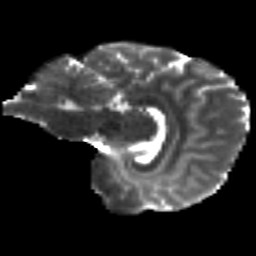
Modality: T2w
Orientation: sagittal
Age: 24
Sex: female
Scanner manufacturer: siemens
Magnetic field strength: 3 T
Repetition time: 8.8 s
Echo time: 0.085 s